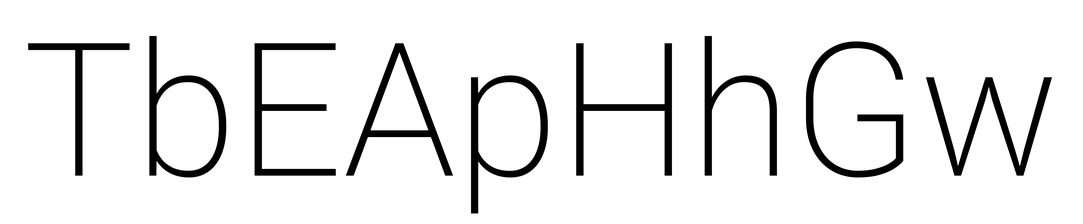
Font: Roboto_ExtraLight